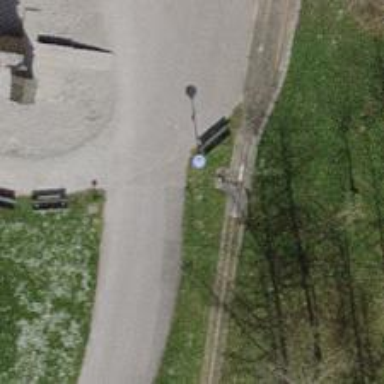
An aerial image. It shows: Pedestrian path with asphalt surface.